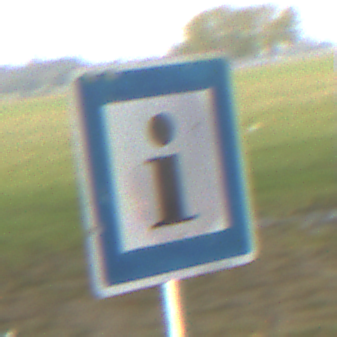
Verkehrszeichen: Informationsstelle
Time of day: SunriseSunset
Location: Outdoor (Suburban)
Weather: PartlyCloudy
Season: NotSpecified
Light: Natural